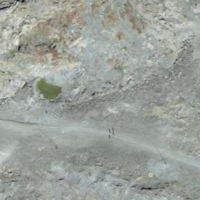
EUNIS habitat code: 48
Species observed at this site:
Achillea nana
Saxifraga aizoides
Saxifraga biflora